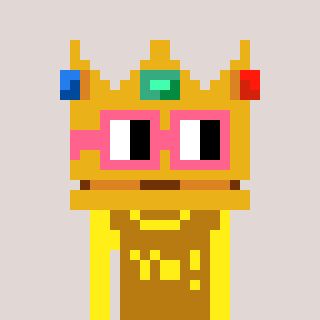
a pixel art character with square pink glasses, a crown-shaped head and a gold-colored body on a warm background